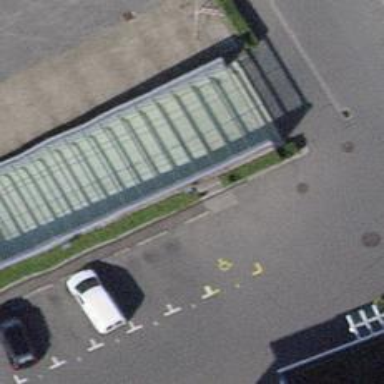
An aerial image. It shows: Parking area.